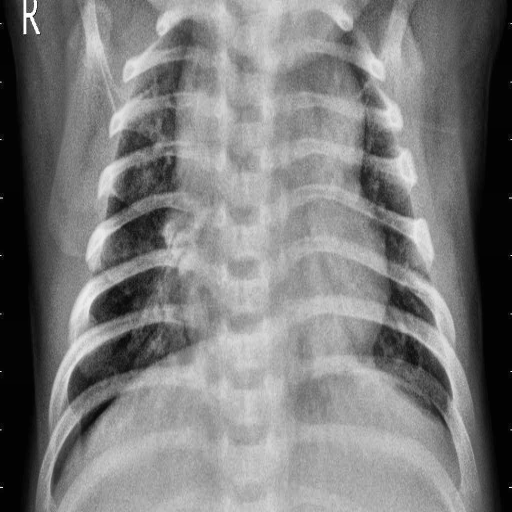
Finding: PNEUMONIA